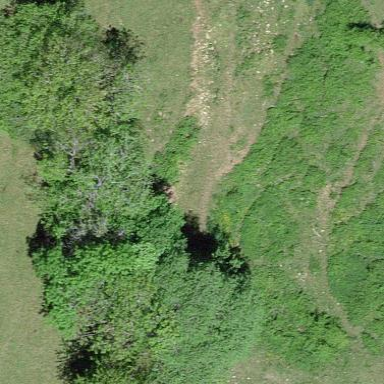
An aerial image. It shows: The area is covered with scrub vegetation.